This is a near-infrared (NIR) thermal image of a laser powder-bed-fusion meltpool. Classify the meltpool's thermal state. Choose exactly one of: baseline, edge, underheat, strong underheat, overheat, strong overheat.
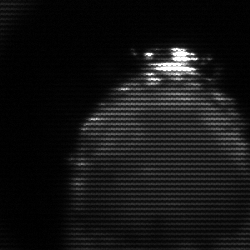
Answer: edge